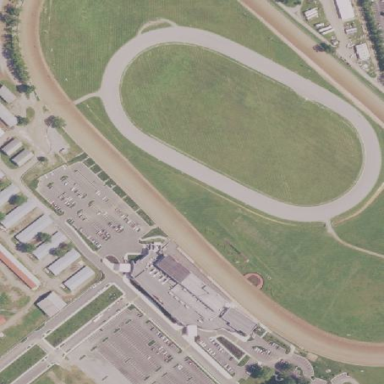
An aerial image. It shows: Sports centre dedicated to horse racing on leisure land.